Question: I'm having issues attempting to draw a rectangle in the negative direction from a point clicked on a screen. I have the following class that simulates a screen capture software like Gyazo:
'''
class DrawSquare extends JPanel implements MouseListener, MouseMotionListener {
// Components
public JDialog frame;
public Rectangle rectangle;
public BufferedImage bufferedImage;
public Point start, end;
// Variables
public String capturedImage;
public DrawSquare(JDialog frame) {
this.frame = frame;
// Read in crosshair image to replace mouse icon
Toolkit tool = Toolkit.getDefaultToolkit();
Image newImage = getToolkit().getImage("components/cursor.png");
Cursor cursor = tool.createCustomCursor(newImage, new Point (this.frame.getX(), this.frame.getY()), "img");
this.frame.setCursor(cursor);
this.frame.addMouseListener(this);
this.frame.addMouseMotionListener(this);
}
@Override
public void paintComponent(Graphics g) {
super.paintComponent(g);
Graphics2D g2d = (Graphics2D) g.create();
// draw background overlay
g2d.drawImage(bufferedImage, WIDTH, 0, this);
if (rectangle != null) {
//g2d.setColor(new Color(225, 225, 255, 128));
frame.setOpacity(0.6f);
//g2d.fill(rectangle);
System.out.println(rectangle);
g2d.setColor(new Color(72,119,205));
g2d.draw(rectangle);
}
g2d.dispose();
}
@Override
public void mouseDragged(MouseEvent e) {
this.end = e.getPoint();
int width = end.x - start.x;
int height = end.y - start.y;
rectangle.setSize(new Dimension(width, height));
frame.validate();
frame.repaint();
}
@Override
public void mouseMoved(MouseEvent e) {
this.start = e.getPoint();
frame.validate();
frame.repaint();
}
@Override
public void mousePressed(MouseEvent e) {
// Get the X and Y point from the mouse pressed
rectangle = new Rectangle(start);
System.out.println(rectangle);
// Repaint the screen
frame.validate();
frame.repaint();
}
@Override
public void mouseReleased(MouseEvent e) {}
@Override
public void mouseClicked(MouseEvent e) {}
@Override
public void mouseEntered(MouseEvent e) {}
@Override
public void mouseExited(MouseEvent e) {}
'''
}
Now the reason for the issue as mentioned already, is that when I attempt to draw the rectangle box in the opposition or negative direction of a point clicked on the screen, it doesn't draw, the rectangle information looks like this during such an attempt:
'java.awt.Rectangle[x=635,y=395,width=-316,height=-194]'
However, when I drag the rectnagle in the positive direction it works as it is supposed to:

What I'd like to know is how I can fix this using negative values for width/height, or doing it another way entirely.
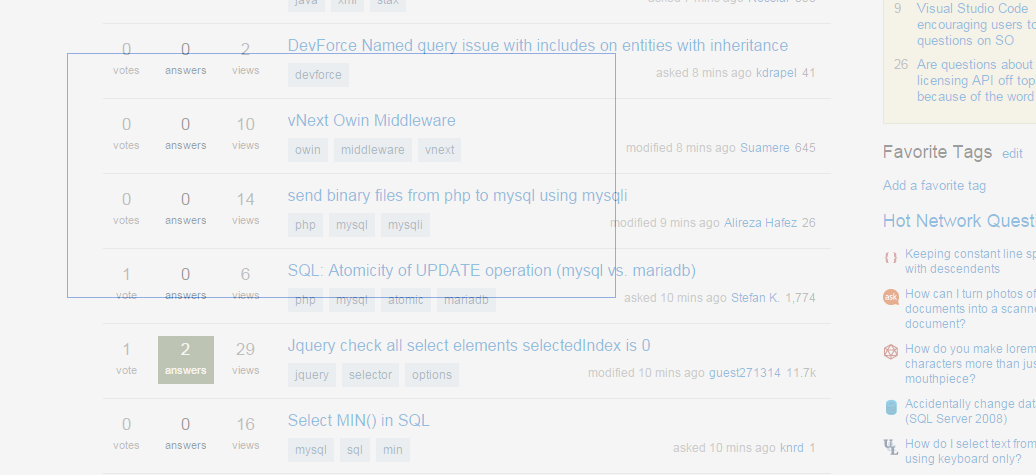
Answer: You should actually have 2 Points - drag start Point and current drag Point.
The rectangle is calculated:
'''
x=min(dragStartPoint.x, dragCurrentPoint.x)
y=min(dragStartPoint.y, dragCurrentPoint.y)
width=abs(dragStartPoint.x - dragCurrentPoint.x)
height=abs(dragStartPoint.y - dragCurrentPoint.y)
'''